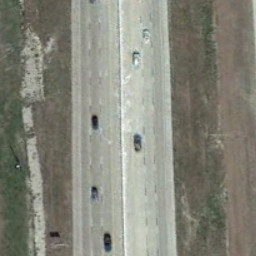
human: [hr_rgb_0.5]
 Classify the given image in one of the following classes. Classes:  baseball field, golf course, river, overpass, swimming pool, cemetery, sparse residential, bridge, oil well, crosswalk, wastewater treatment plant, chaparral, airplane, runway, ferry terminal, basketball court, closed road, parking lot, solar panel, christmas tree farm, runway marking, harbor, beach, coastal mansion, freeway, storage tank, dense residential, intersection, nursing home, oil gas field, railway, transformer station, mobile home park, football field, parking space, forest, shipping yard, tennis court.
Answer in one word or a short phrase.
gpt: freeway